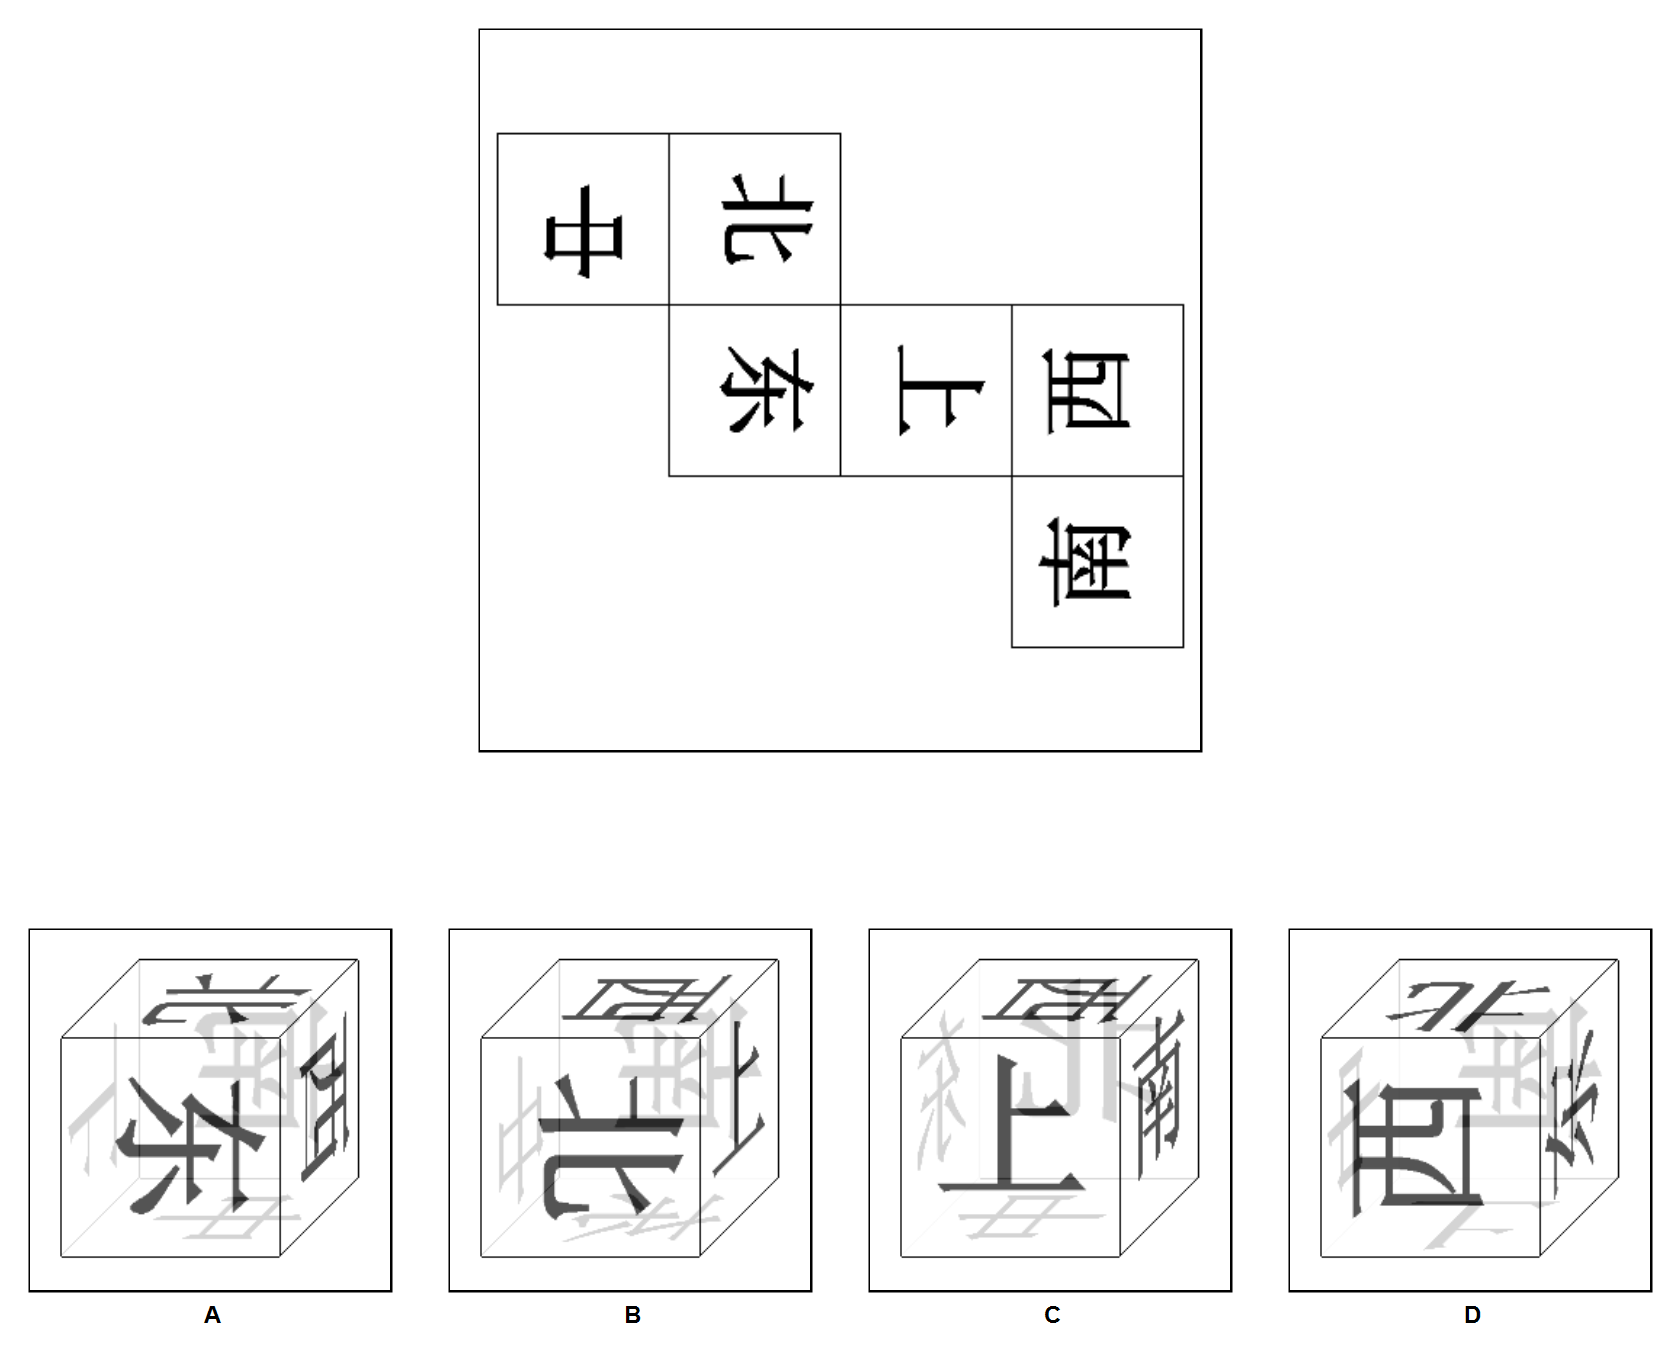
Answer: B